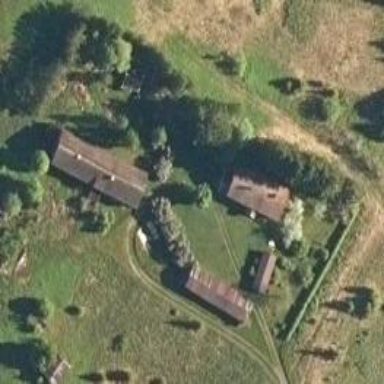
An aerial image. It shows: Farmyard area.